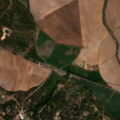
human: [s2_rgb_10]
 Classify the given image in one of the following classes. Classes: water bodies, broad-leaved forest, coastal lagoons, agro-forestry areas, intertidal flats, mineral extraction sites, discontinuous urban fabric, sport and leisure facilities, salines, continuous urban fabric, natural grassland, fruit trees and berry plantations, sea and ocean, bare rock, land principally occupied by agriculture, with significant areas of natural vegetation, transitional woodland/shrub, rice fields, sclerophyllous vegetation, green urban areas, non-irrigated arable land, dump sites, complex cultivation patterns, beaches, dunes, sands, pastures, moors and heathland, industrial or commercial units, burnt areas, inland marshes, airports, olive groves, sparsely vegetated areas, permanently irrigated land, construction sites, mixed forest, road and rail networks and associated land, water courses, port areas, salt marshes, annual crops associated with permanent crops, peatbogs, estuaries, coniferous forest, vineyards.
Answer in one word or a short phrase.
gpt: permanently irrigated land, annual crops associated with permanent crops, broad-leaved forest, coniferous forest, mixed forest